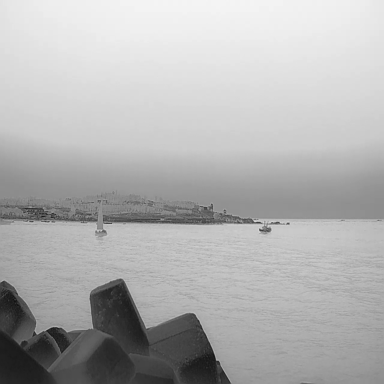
There are two objects shown in the infrared image, including a bulk_carrier, and a sailboat.